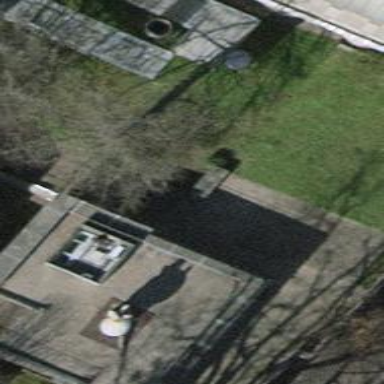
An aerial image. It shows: Library.